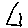
Label: triangle